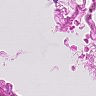
Metastatic tissue present: no